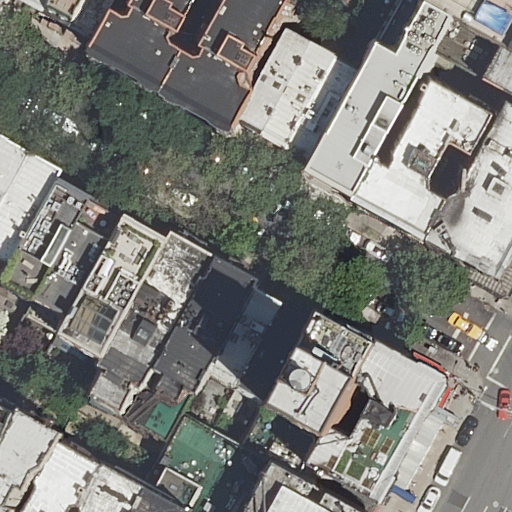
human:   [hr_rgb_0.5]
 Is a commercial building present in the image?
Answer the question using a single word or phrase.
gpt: no

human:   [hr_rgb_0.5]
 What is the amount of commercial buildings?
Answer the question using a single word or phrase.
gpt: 0

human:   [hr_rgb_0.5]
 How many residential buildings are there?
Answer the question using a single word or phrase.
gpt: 30

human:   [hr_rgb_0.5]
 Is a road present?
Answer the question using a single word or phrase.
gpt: yes

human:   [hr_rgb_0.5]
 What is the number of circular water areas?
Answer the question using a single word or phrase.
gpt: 0

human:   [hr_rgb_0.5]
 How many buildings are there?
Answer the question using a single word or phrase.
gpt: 30

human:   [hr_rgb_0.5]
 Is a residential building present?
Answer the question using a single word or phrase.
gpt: yes

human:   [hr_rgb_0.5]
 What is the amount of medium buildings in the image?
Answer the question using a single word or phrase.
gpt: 26

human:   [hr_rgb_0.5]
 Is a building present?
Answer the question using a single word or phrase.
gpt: yes

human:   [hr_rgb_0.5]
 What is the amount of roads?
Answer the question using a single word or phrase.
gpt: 2

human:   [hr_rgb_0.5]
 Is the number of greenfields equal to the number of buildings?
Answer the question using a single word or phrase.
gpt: no

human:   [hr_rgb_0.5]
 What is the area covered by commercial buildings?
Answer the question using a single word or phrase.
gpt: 0m2

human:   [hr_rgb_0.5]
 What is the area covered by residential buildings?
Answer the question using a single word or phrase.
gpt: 5978m2

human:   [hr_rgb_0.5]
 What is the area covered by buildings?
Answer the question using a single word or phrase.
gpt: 5978m2

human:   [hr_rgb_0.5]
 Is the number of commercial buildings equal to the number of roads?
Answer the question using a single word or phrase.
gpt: no

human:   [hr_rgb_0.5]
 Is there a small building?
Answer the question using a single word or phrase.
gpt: yes

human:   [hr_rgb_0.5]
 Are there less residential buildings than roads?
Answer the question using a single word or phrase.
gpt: no

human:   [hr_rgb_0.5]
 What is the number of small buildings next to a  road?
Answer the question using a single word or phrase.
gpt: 4

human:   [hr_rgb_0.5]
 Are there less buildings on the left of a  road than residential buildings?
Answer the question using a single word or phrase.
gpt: yes

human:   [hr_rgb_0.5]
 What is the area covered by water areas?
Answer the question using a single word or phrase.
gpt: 0m2

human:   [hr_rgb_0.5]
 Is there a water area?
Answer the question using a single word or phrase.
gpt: no

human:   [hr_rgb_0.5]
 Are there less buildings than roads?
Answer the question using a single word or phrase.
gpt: no

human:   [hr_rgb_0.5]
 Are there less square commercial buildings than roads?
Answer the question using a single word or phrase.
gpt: yes

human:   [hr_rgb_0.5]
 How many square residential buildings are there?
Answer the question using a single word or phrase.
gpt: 0

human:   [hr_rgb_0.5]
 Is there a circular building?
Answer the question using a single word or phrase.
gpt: no

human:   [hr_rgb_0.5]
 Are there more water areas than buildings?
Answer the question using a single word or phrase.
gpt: no

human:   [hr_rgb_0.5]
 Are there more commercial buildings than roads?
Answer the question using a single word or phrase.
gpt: no

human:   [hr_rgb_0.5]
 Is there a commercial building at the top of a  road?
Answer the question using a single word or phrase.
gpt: no

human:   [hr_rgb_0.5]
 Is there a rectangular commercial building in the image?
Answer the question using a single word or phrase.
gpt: no

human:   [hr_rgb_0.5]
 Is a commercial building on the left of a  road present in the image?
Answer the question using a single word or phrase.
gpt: no

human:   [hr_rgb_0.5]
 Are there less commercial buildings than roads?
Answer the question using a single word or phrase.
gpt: yes

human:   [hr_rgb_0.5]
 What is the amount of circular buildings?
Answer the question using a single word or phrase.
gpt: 0

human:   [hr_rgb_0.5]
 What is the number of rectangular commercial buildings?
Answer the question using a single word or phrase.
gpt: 0

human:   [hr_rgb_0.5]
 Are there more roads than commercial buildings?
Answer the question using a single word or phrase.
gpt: yes

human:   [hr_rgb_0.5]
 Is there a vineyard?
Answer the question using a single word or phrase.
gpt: no

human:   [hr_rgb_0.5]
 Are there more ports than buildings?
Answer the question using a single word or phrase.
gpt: no

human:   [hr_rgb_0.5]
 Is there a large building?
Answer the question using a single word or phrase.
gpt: no

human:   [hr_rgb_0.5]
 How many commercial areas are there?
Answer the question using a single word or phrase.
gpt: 0

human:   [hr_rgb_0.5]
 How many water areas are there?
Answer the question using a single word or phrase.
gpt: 0

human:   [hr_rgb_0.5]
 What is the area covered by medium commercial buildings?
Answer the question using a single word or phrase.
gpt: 0m2

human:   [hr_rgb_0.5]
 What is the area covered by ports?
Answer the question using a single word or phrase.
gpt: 0m2

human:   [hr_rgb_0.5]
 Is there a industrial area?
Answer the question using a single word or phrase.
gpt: no

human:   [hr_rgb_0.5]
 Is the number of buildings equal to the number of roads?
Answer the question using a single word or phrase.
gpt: no

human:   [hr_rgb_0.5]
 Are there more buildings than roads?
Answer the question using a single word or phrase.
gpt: yes

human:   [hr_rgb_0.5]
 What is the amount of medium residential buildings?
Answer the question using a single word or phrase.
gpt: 26

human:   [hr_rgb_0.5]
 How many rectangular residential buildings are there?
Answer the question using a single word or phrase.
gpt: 21

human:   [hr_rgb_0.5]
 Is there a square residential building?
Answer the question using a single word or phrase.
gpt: no

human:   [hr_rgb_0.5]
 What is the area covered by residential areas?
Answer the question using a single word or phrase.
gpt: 0m2

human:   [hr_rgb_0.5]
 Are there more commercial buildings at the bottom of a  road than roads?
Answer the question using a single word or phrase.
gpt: no

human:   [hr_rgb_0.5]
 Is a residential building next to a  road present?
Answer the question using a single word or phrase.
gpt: yes

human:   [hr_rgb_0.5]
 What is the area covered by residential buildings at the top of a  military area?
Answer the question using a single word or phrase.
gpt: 0m2

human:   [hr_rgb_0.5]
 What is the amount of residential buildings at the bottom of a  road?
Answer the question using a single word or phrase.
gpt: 13

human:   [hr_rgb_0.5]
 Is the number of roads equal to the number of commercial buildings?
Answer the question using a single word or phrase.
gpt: no

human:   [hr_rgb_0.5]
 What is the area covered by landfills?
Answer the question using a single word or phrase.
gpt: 0m2

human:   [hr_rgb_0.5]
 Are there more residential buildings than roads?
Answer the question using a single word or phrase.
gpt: yes

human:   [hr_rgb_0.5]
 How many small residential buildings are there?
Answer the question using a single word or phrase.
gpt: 4

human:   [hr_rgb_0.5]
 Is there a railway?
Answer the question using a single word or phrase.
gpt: no

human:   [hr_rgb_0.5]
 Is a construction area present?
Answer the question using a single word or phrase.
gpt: no

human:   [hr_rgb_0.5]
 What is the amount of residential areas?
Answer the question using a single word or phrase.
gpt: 0

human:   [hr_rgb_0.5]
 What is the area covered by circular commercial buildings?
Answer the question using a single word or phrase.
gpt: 0m2

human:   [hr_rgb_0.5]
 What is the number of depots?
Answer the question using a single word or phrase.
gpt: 0

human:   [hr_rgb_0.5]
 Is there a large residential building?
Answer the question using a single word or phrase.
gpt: no

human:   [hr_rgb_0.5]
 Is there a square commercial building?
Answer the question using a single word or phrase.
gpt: no

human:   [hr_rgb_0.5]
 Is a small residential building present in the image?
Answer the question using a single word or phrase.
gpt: yes